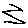
Label: zigzag